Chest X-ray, PA view. Patient: 25 years old, sex F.
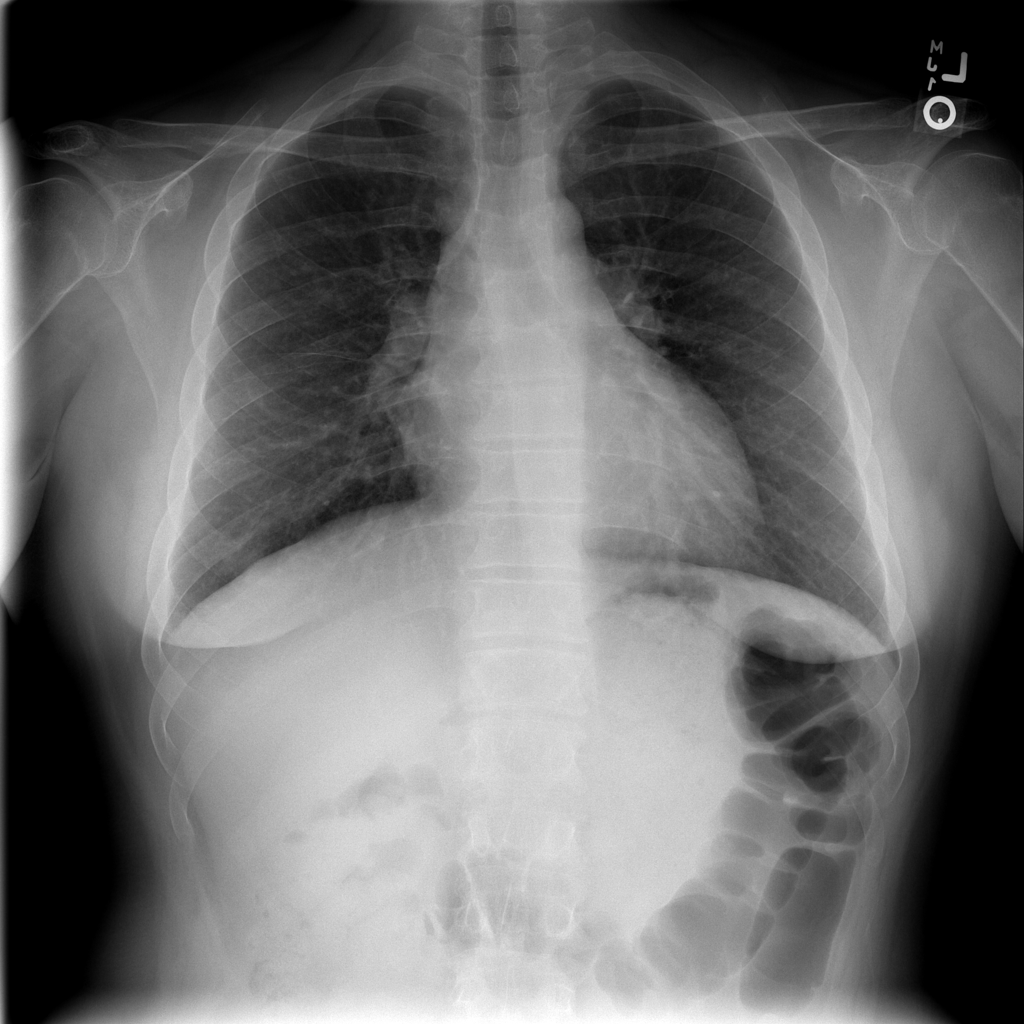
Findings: Infiltration